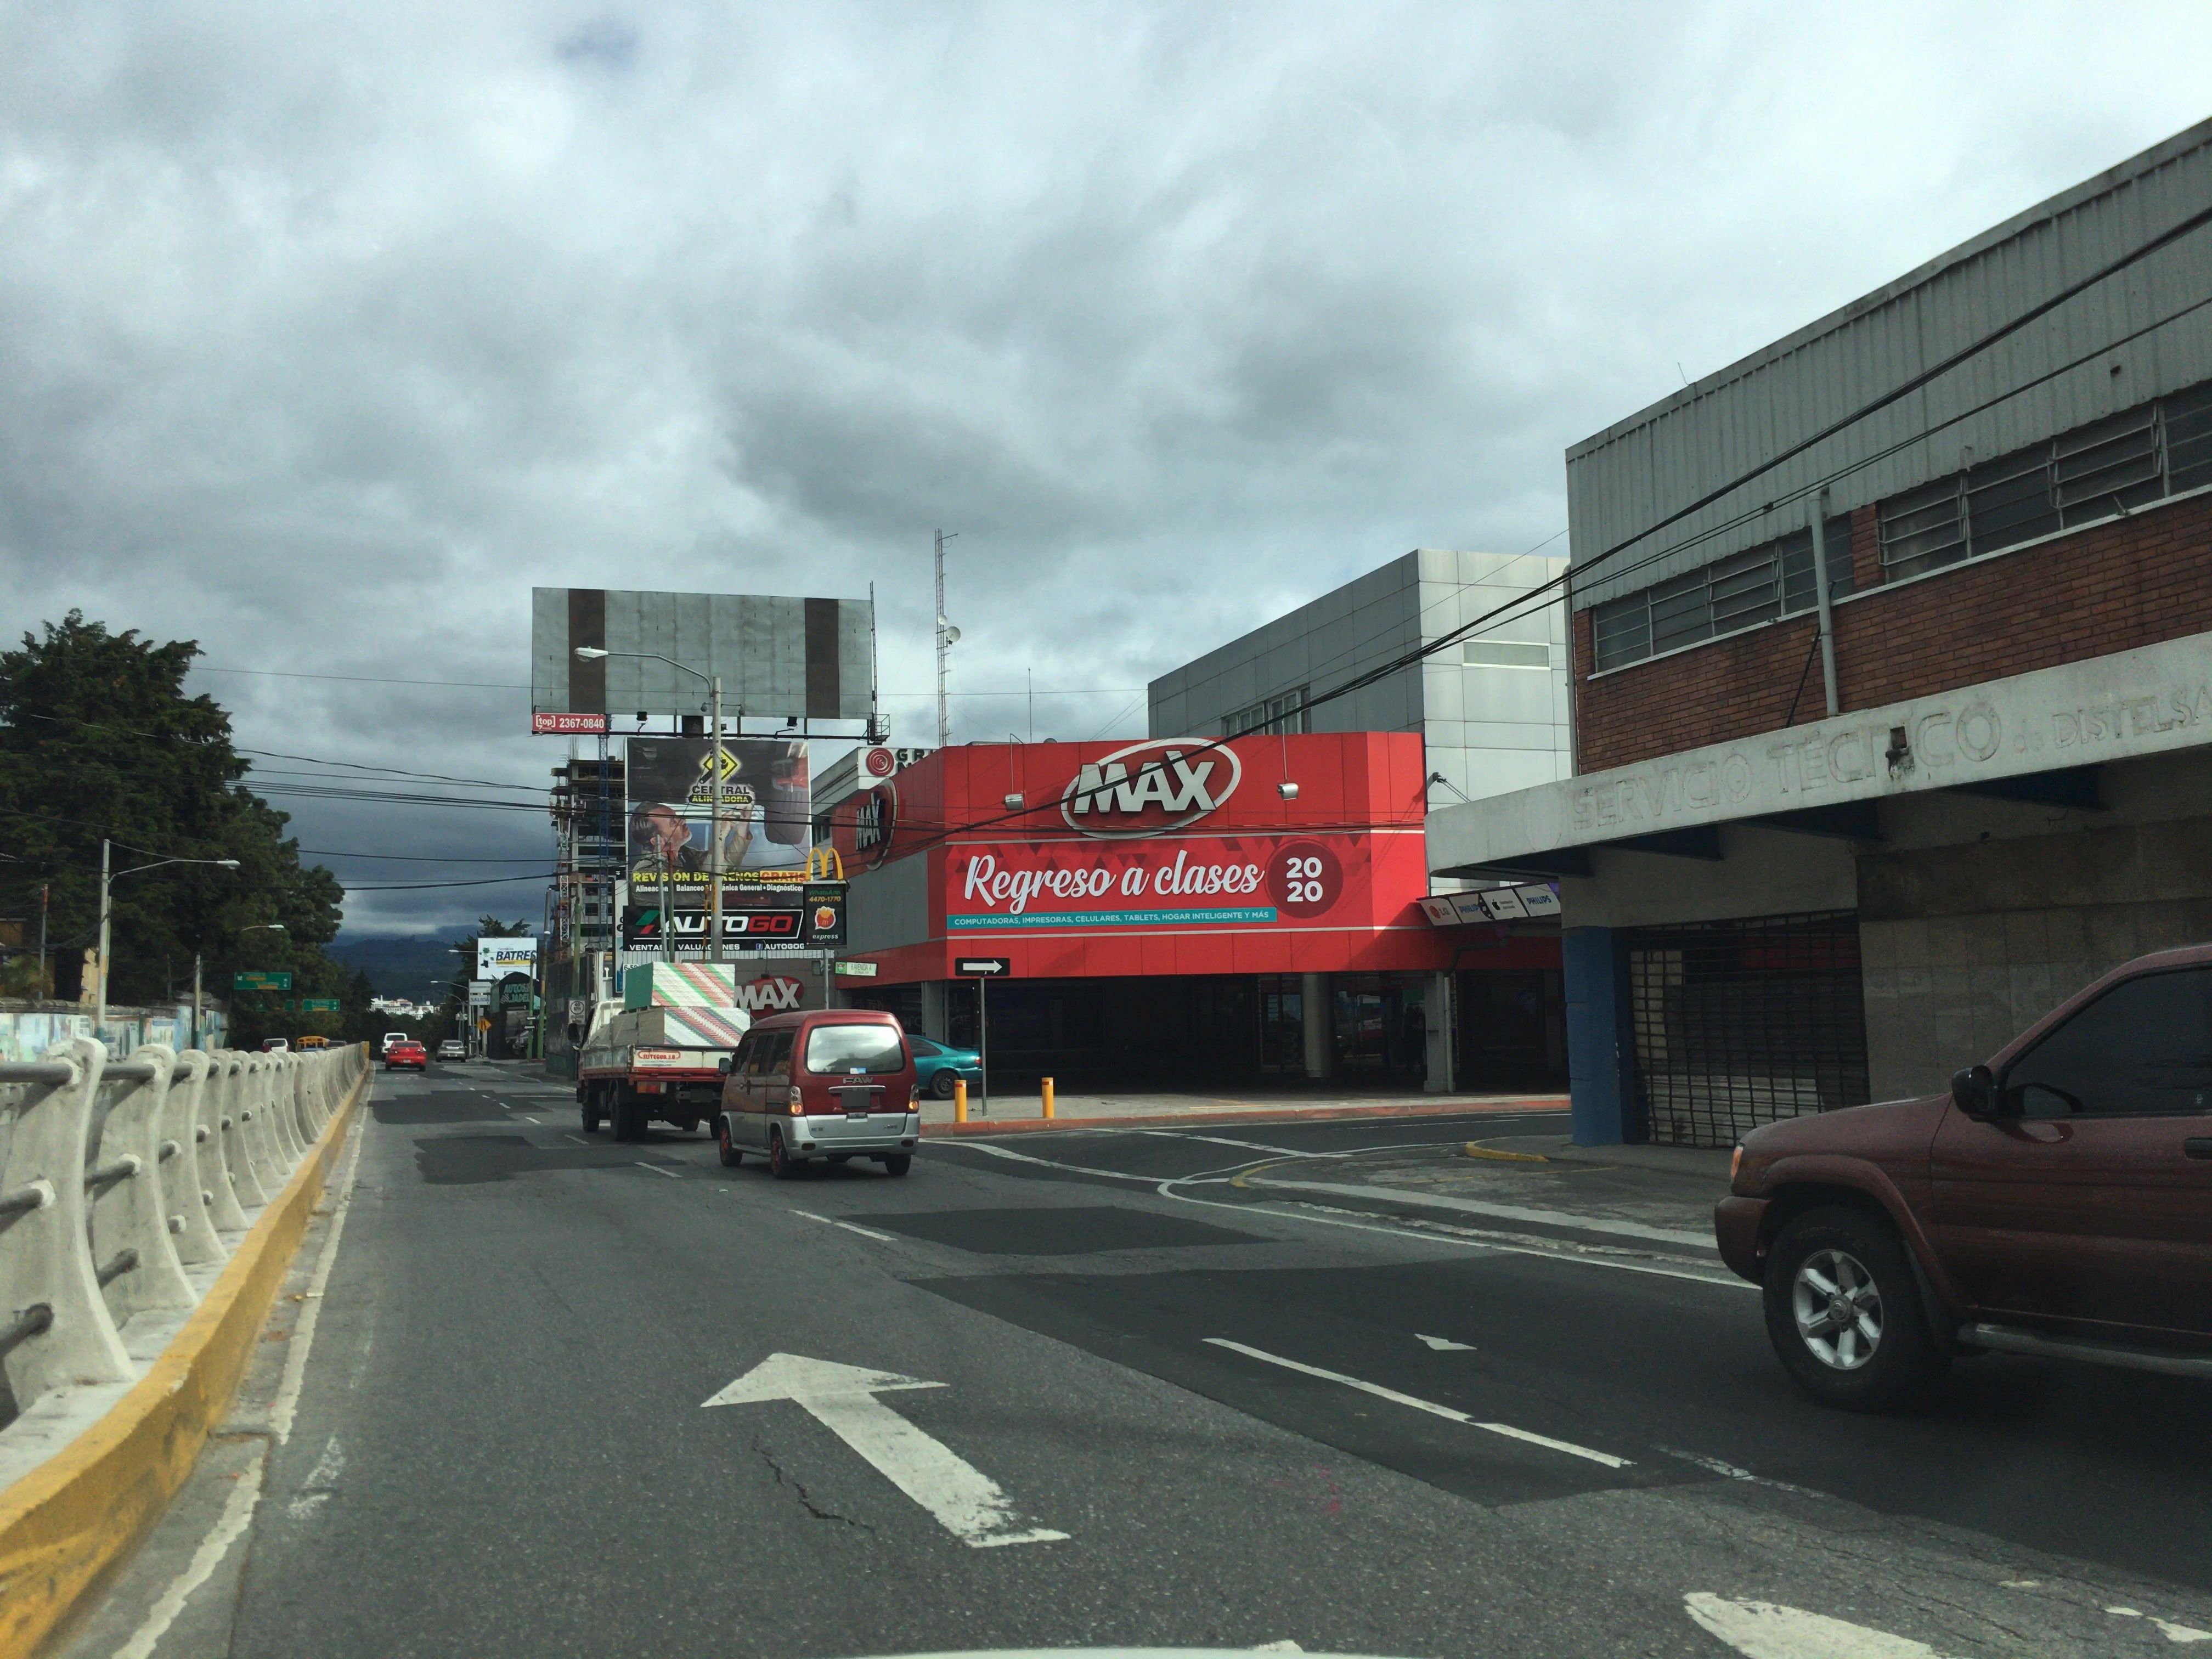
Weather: cloudy
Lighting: day
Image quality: good
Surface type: driving surface
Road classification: secondary_link, tertiary
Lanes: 1
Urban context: urban centre
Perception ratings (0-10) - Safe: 2.18, Lively: 1.59, Beautiful: 3.54, Boring: 1.7, Depressing: 4.71, Wealthy: 3.38